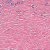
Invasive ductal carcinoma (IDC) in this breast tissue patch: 0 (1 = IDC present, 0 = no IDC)